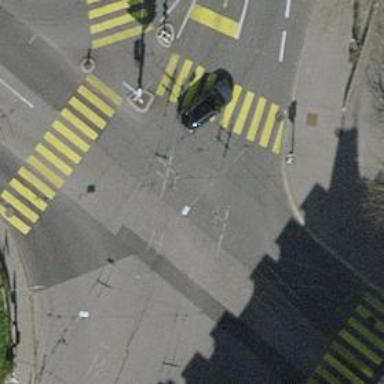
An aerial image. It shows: Road with traffic signals.